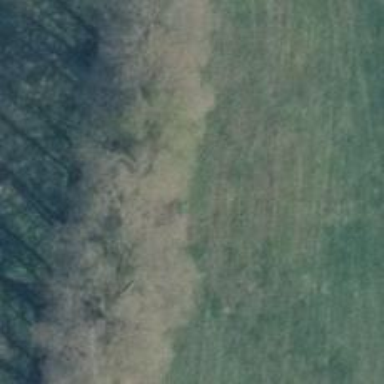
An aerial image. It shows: Row of deciduous broadleaved trees.